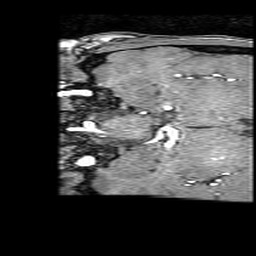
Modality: angio
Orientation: coronal
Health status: ill
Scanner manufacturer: philips
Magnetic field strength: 3 T
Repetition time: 0.01835 s
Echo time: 0.003362 s